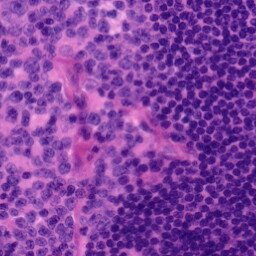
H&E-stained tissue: Tonsil